Question:
The top two are individual results..
the third on is the statement in which i am trying to join another table in it.My problem is i am not able to set the conditions in the sql statement.
In the last join statement i got two columns with Route Id and the sum with Flab=1 but am not able to set the condition in which the flag =0 ..please help
I need T2 as the last column.
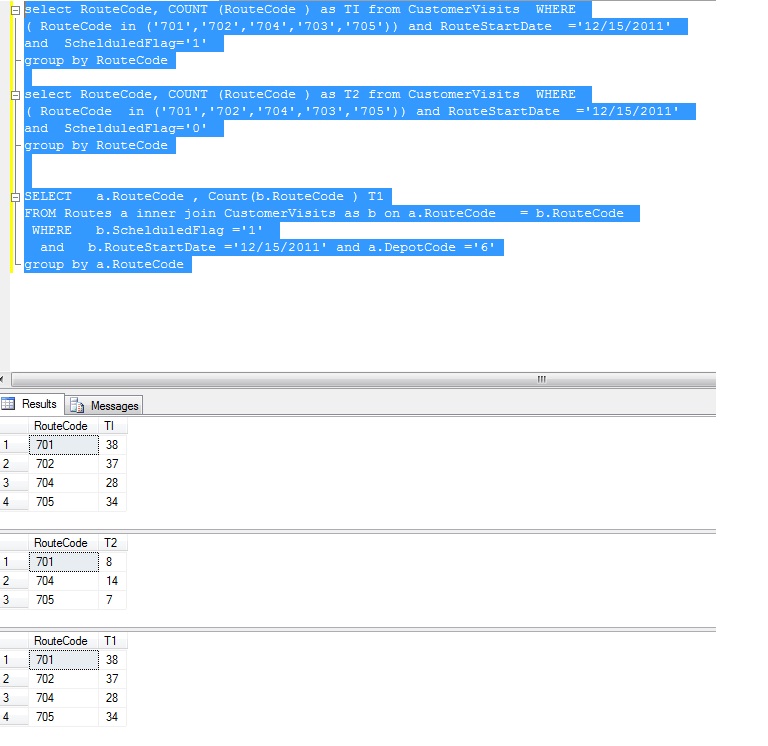
Answer: '''
SELECT a.RouteCode,
SUM(CASE WHEN b.ScheduledFlag = '1' THEN 1 ELSE 0 END) AS T1,
SUM(CASE WHEN b.ScheduledFlag = '0' THEN 1 ELSE 0 END) AS T2
FROM Routes a inner join CustomerVisits as b on a.RouteCode = b.RouteCode
WHERE b.RouteStartDate = '12/15/2011'
and a.DepotCode = '6'
group by a.RouteCode
'''
Note that your date format string is potentially ambiguous depending on the locale of you database connection. Use a locale-safe date format like ODBC canonical ('yyyy-mm-dd hh:mi:ss')